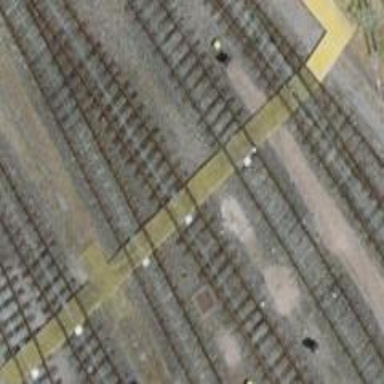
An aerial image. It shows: Railway crossing.